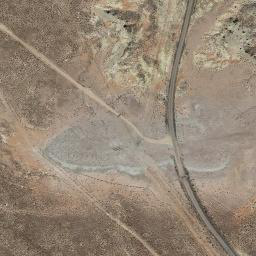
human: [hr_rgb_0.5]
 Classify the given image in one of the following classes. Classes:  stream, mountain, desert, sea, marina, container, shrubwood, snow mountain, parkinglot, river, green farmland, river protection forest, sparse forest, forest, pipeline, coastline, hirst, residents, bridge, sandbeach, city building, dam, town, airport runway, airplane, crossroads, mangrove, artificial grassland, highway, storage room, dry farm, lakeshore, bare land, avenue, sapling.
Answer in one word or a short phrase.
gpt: mountain